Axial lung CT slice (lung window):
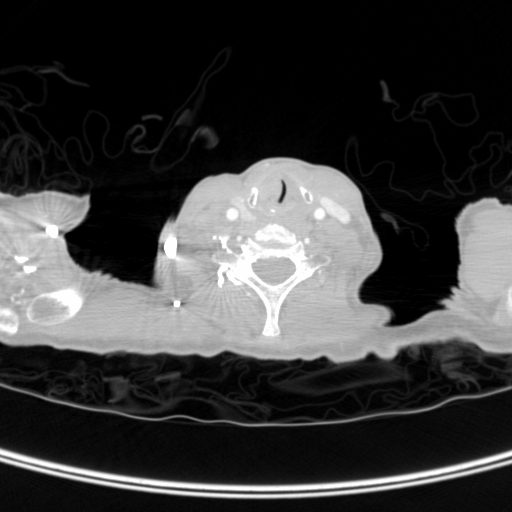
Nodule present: no